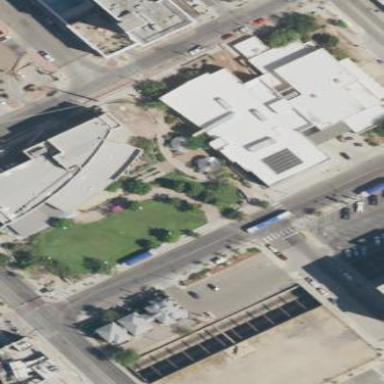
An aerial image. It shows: Building that serves as library.